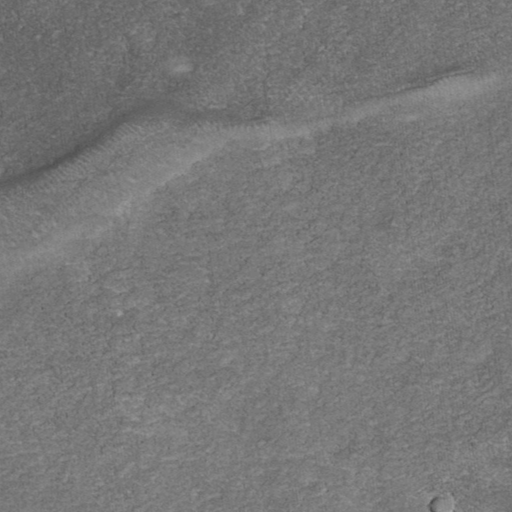
Classes present: Background